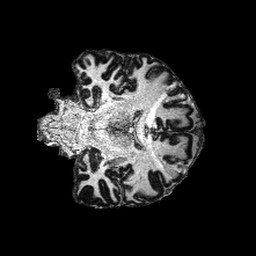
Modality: MP2RAGE
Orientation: coronal